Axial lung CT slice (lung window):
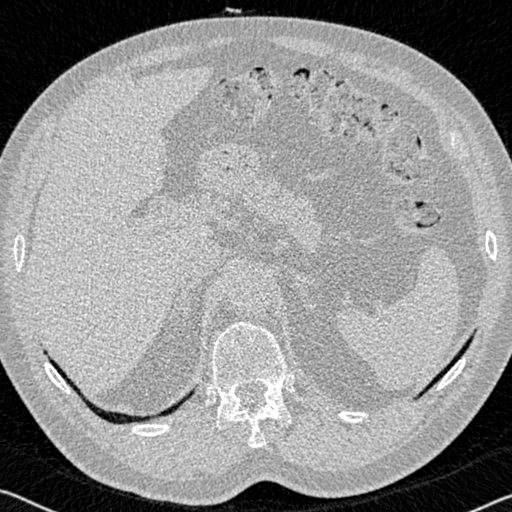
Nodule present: no